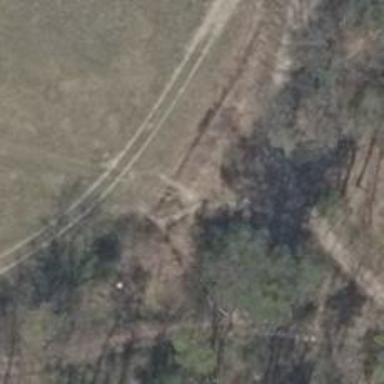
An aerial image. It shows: Path on the ground.